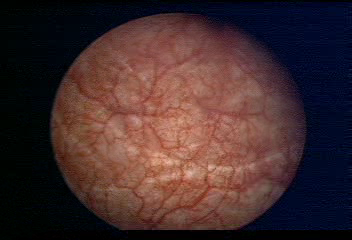
Modality: WLC
Class: Normal mucosa
Bladder cancer association: No